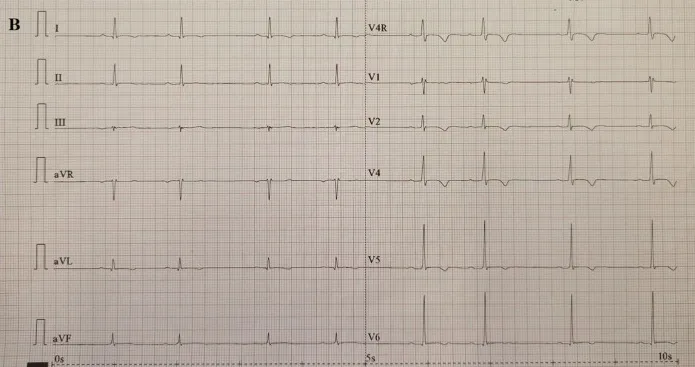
12-lead ECG of the second patient 8 days after fever onset showed a sinus bradycardia (HR 48 beats per minute) with a first-degree atrioventricular block (PR = 216ms).
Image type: electrography (ekg)